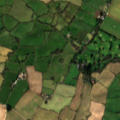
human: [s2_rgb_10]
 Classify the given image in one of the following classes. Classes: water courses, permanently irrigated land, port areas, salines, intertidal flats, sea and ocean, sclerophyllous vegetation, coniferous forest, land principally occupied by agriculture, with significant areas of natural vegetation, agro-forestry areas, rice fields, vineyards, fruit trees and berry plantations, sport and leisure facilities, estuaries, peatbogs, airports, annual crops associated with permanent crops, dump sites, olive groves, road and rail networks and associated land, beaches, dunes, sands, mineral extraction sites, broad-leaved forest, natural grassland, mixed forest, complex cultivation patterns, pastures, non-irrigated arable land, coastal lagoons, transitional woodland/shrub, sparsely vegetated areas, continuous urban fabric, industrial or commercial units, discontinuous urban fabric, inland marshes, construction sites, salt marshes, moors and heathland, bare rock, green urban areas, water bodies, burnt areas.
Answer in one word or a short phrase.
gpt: non-irrigated arable land, pastures